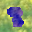
Label: 8